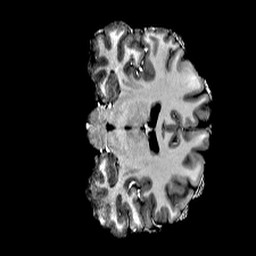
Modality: T1w
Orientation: coronal
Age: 24
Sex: male
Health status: healthy
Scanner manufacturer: siemens
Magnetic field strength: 6.98 T
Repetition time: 6 s
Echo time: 0.00302 s